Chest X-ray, PA view. Patient: 51 years old, sex F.
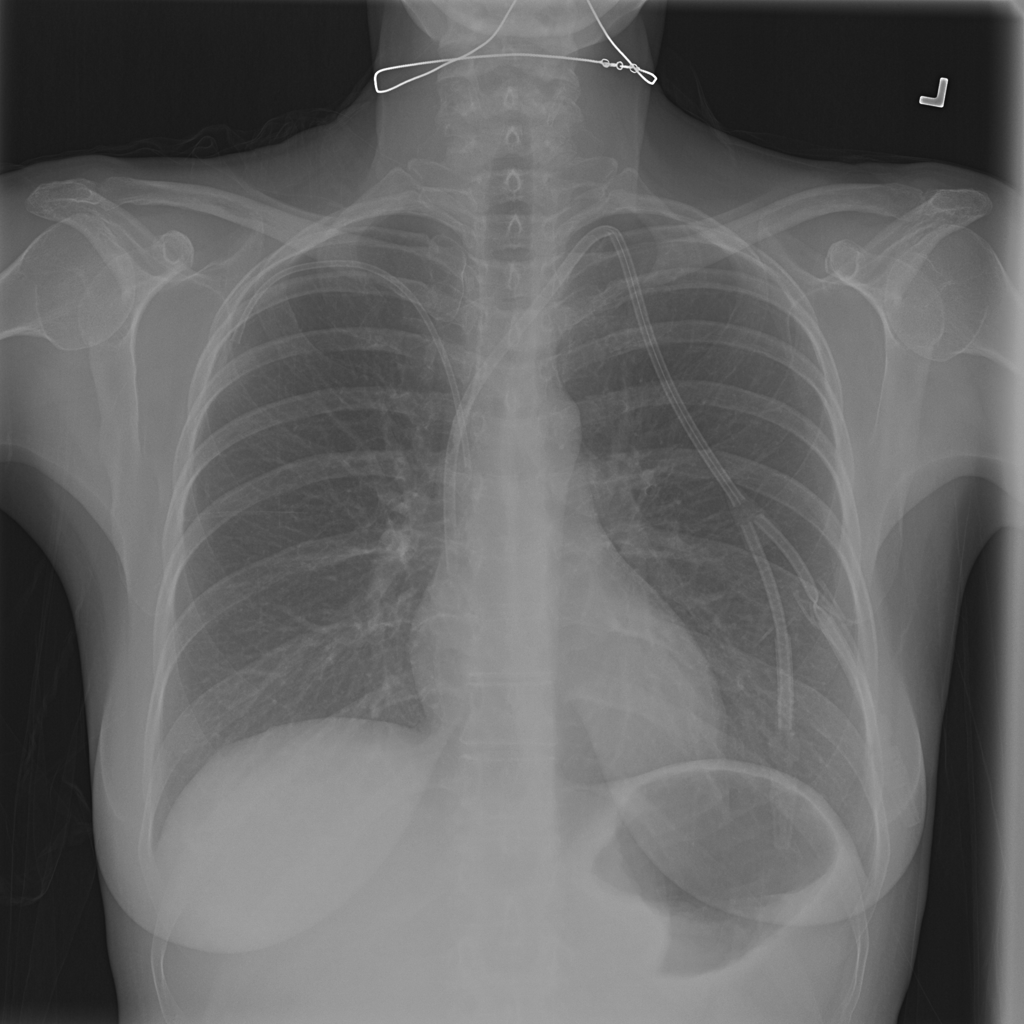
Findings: No Finding